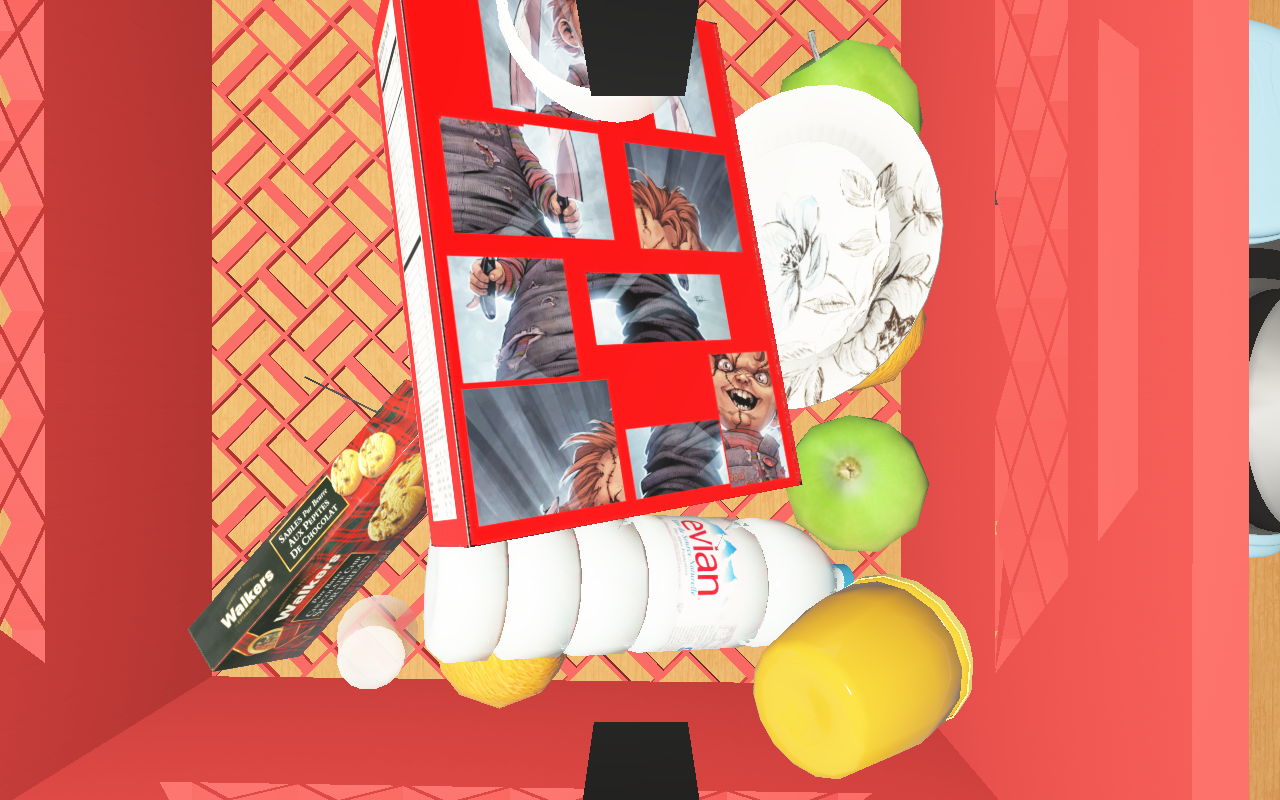
Objects in the scene:
carafe
water bottle
apple
orange
orange
plate
cereal box
biscuit box